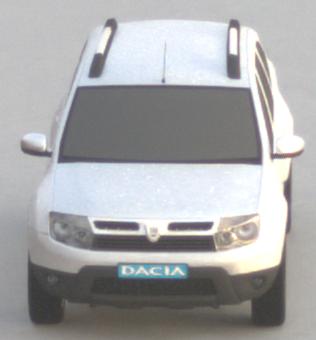
Make: Dacia
Model: Duster dCi 110 FAP
Detailed model: Duster (I)
Model produced from: 2010/06
Model produced until: 2013/11
Doors: 5
Color: white
Road condition: dry road
Daytime: sunrise or sunset
Contrast: low contrast